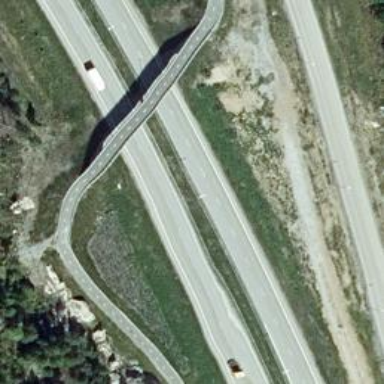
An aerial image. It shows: Asphalt motorway.